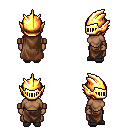
a pixel art fantasy rpg character, female body template, human, dark skin, brown cape, robe skirt, white blonde pageboy hairstyle, gold helm, leather bracers, gray slippers, four views (front, back, left, right), 2x2 character sprite sheet, small pixel art, hard edges, no anti-aliasing